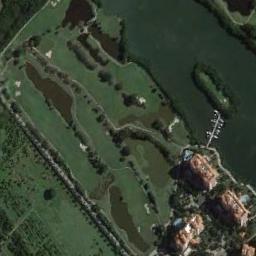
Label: golf_course